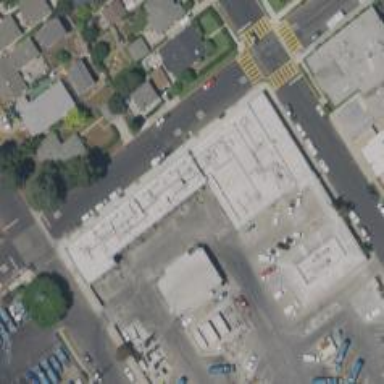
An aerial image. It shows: Industrial building.